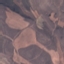
Land use / land cover class: HerbaceousVegetation